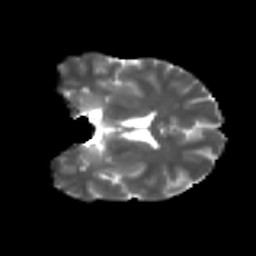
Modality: T2w
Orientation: coronal
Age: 36
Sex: male
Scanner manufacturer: ge
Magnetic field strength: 3 T
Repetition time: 7.8 s
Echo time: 0.0607 s